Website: ulta-beauty
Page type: billing-address
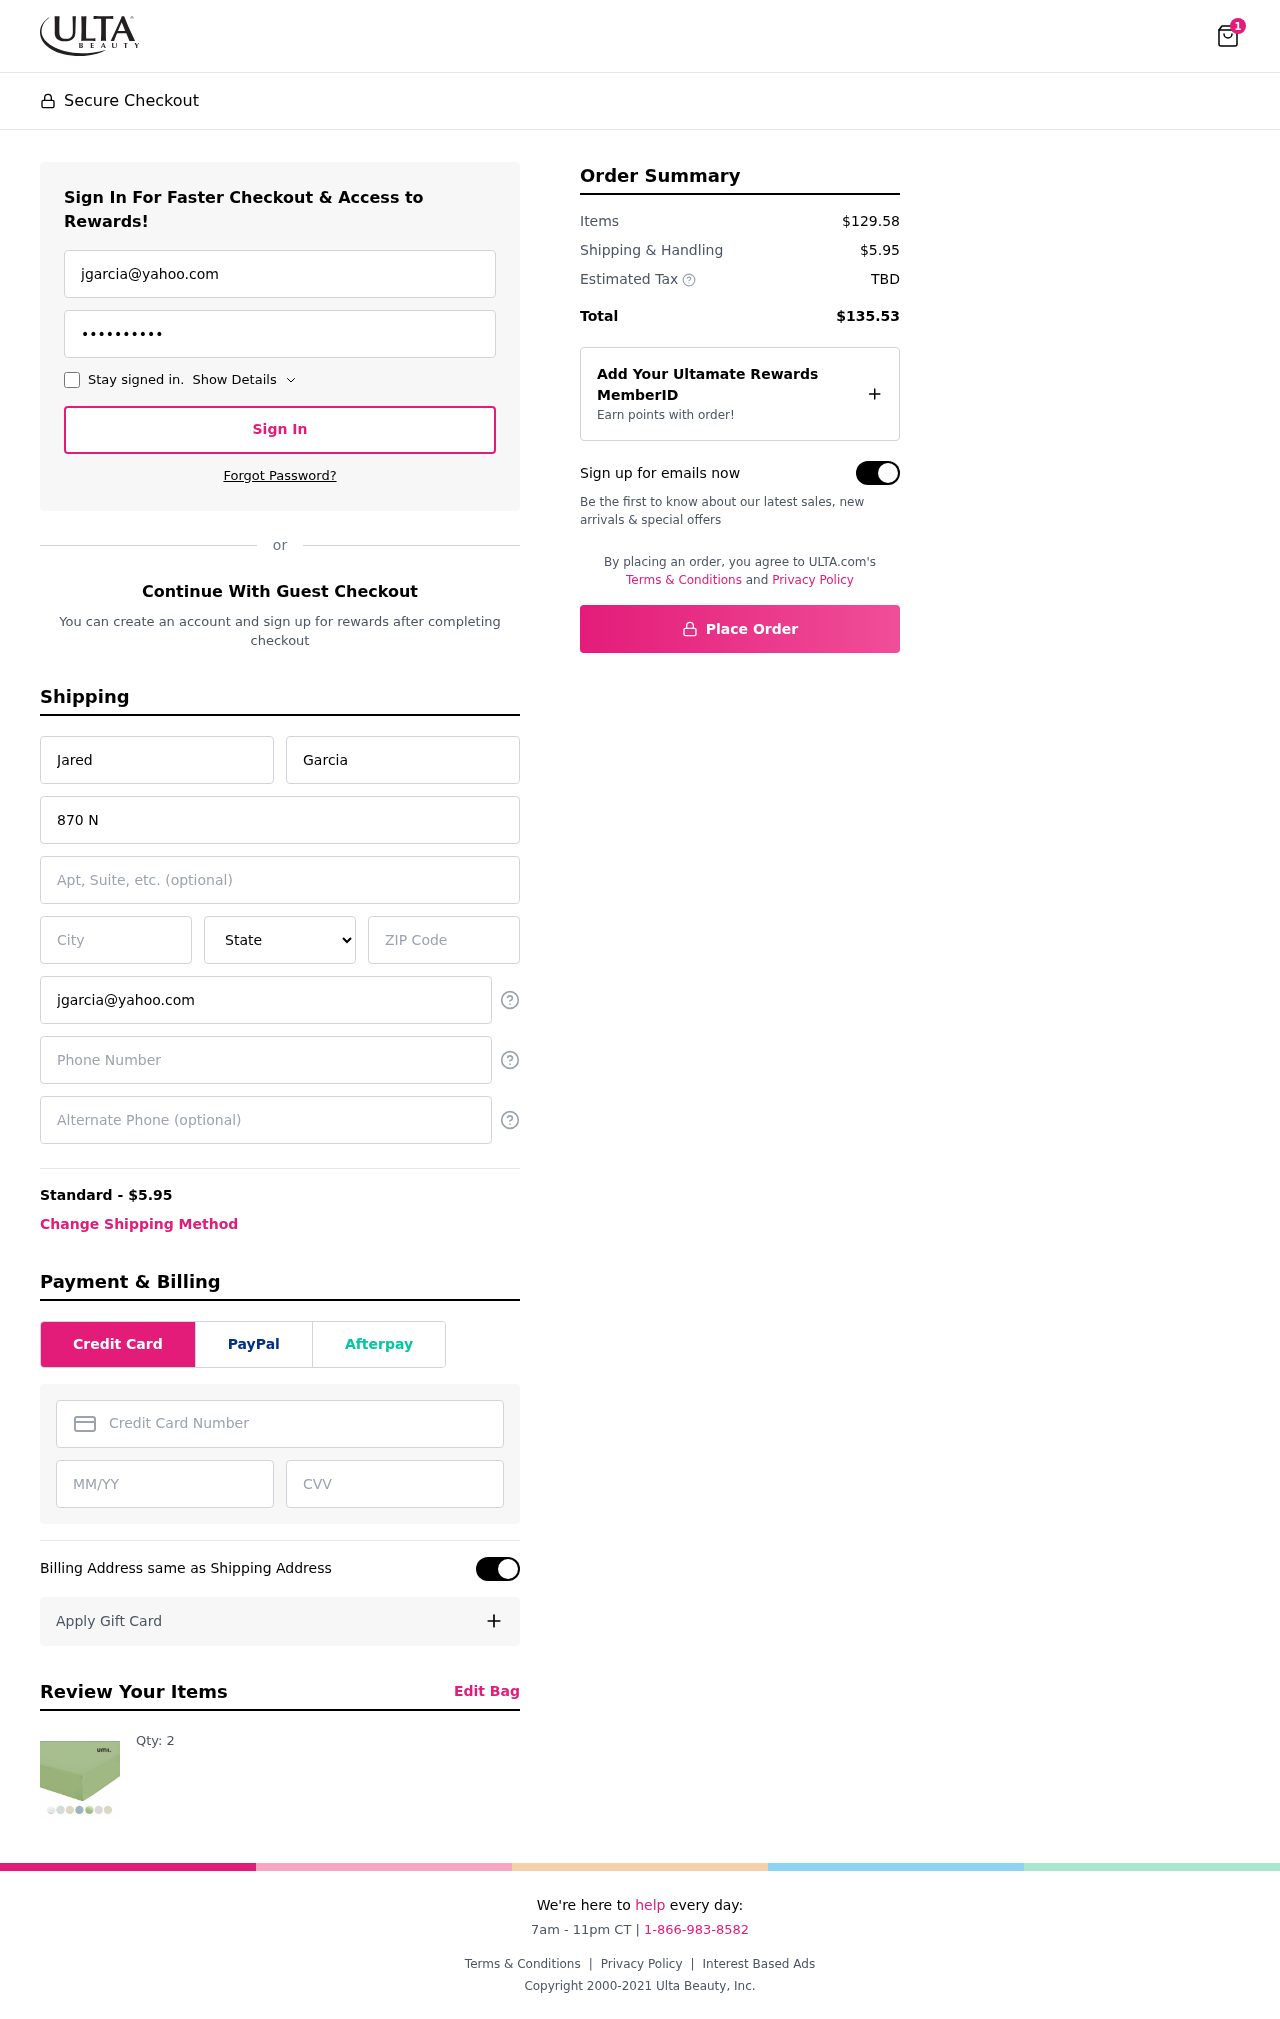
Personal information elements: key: PII_STATE
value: Colorado
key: PII_EMAIL
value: jgarcia@yahoo.com
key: PII_FIRSTNAME
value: Jared
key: PII_LASTNAME
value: Garcia
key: PII_STREET
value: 870 Nguyen Rue
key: PII_STREET2
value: Suite 329
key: PII_CITY
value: South Melissa
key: PII_POSTCODE
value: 36483
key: PII_PHONE
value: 6989878942
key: PII_ALT_PHONE
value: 9874060821
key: PII_CARD_NUMBER
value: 4198 3767 6464 1039
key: PII_CARD_EXPIRY
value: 08/26
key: PII_CARD_CVV
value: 509
Product elements: key: PRODUCT1_QUANTITY
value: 2
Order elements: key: ORDER_NUM_ITEMS
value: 1
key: ORDER_SHIPPING_COST
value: $5.95
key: ORDER_SUBTOTAL
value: $129.58
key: ORDER_TOTAL
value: $135.53